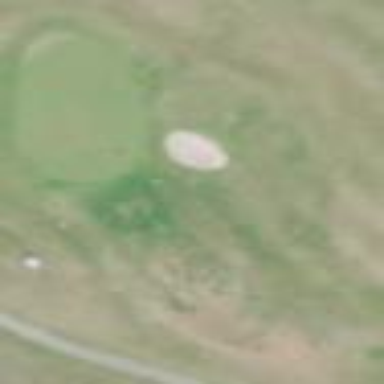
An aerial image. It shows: Golf fairway surrounded by grass.